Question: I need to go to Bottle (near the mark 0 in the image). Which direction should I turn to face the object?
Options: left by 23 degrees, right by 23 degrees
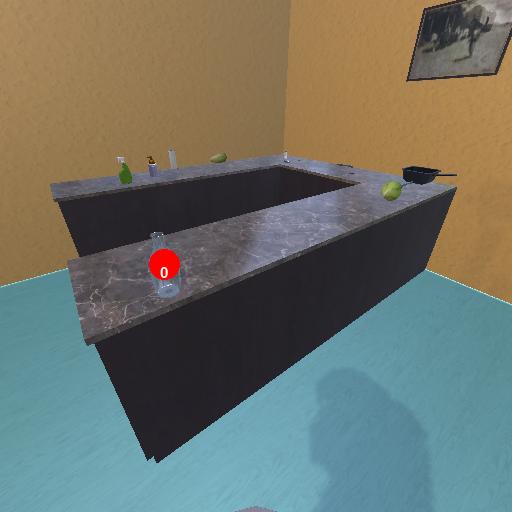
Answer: left by 23 degrees